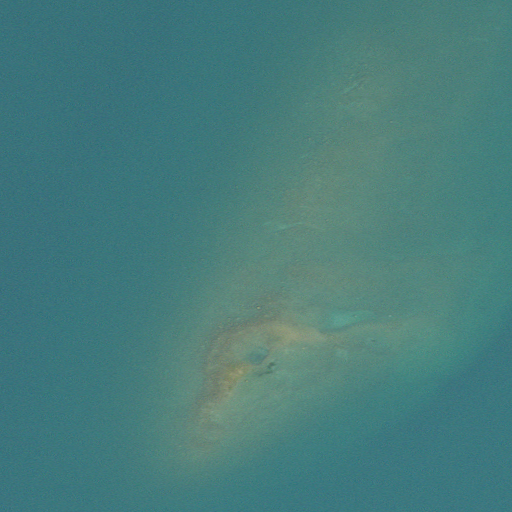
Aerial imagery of bar in Michigan named Harbor Island Reef containing only open water